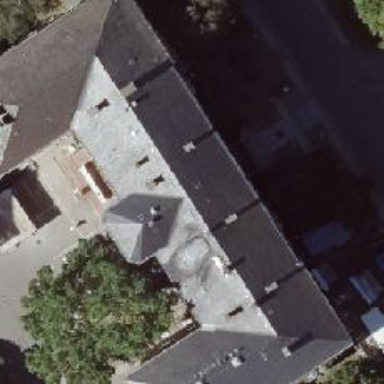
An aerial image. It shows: Building with ridge on the roof.